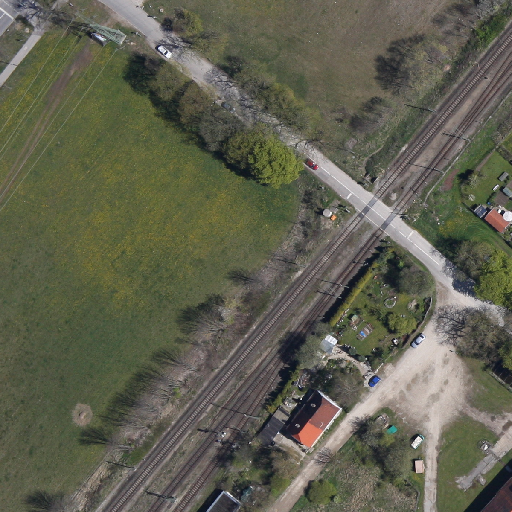
Referring expression: building along the road